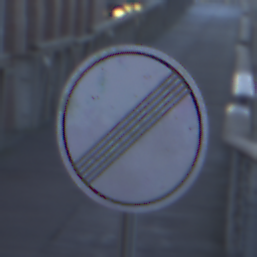
Verkehrszeichen: EndeSaemtlicherBegrenzungen
Umgebung: Outdoor, Urban
Tageszeit: SunriseSunset
Wetter: Clear
Licht: Natural
Jahreszeit: NotSpecified
Kontrast: MediumContrast